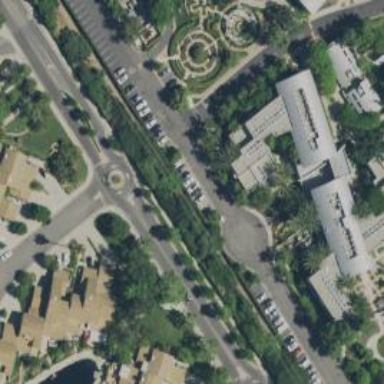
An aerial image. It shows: Hospital building.